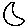
Label: moon